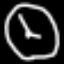
Label: clock